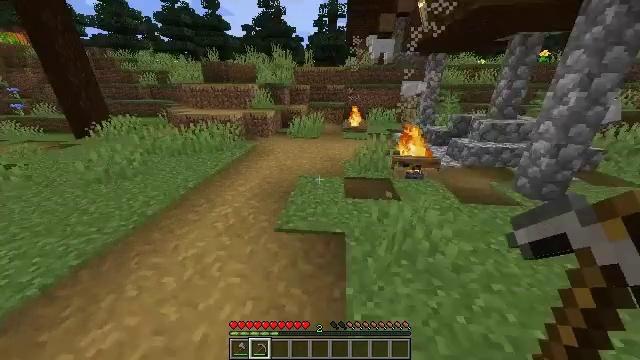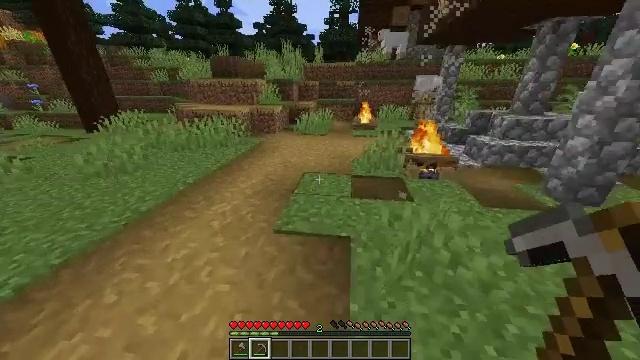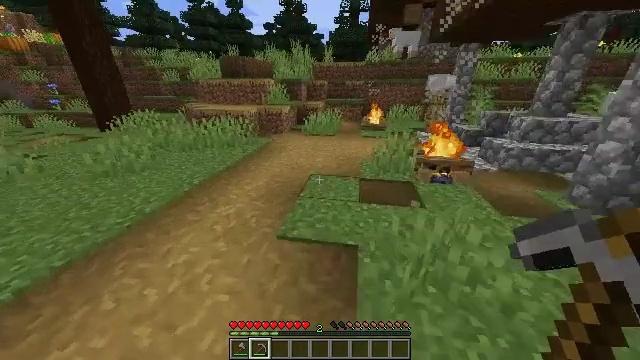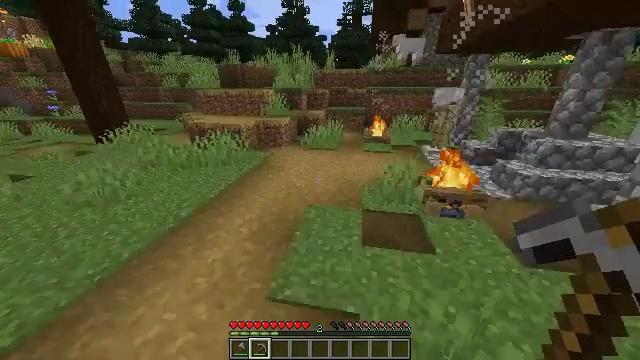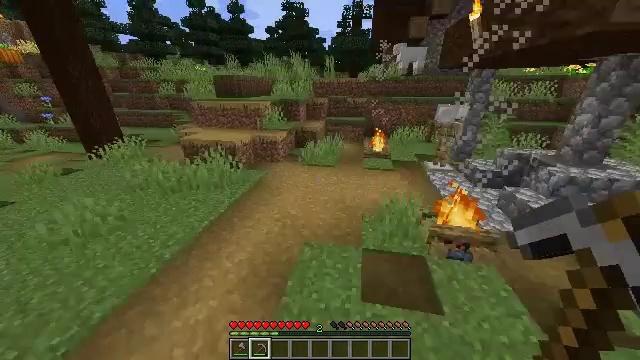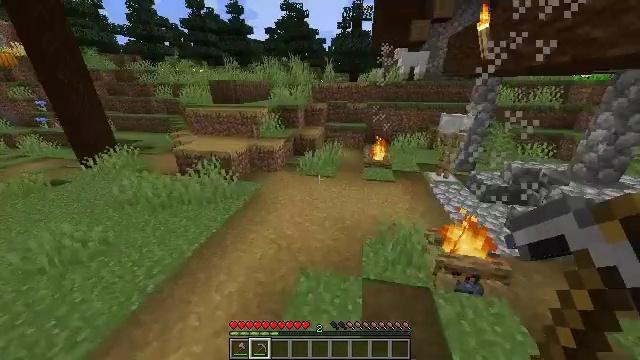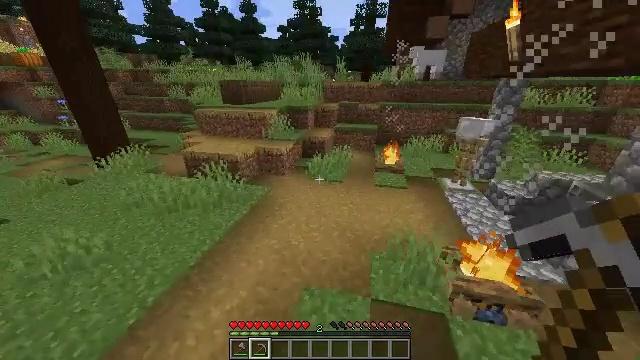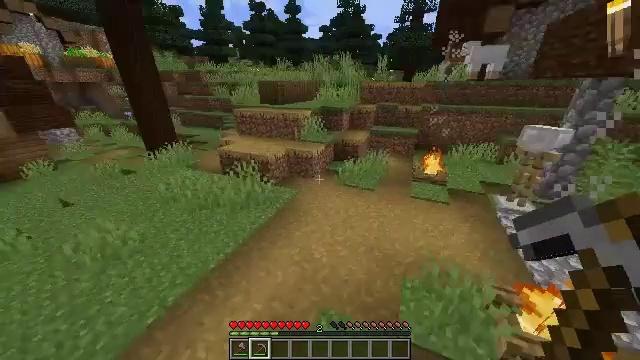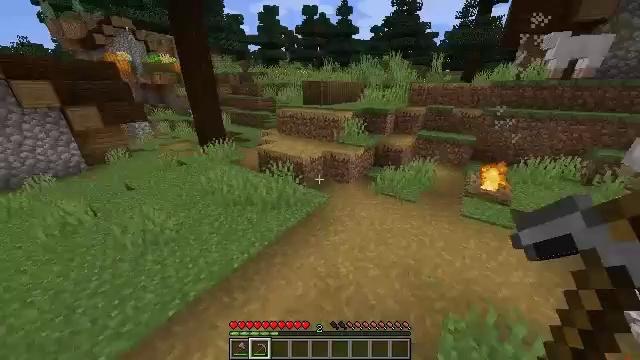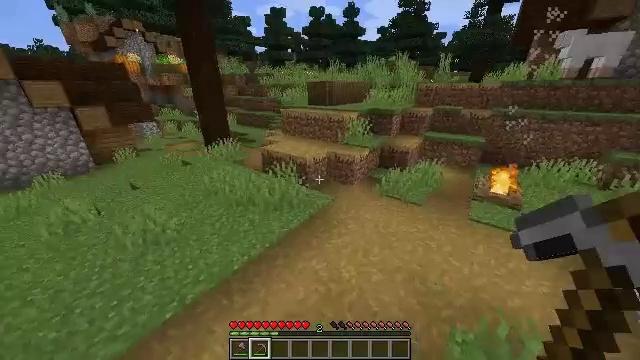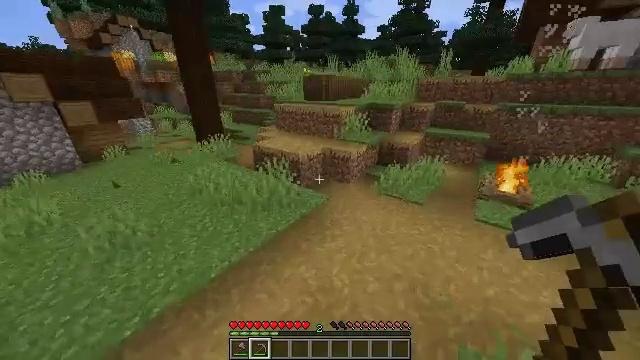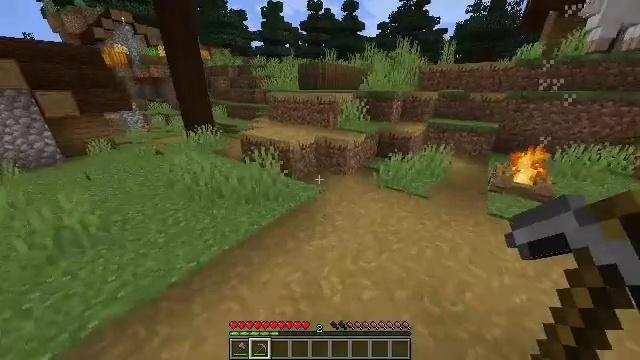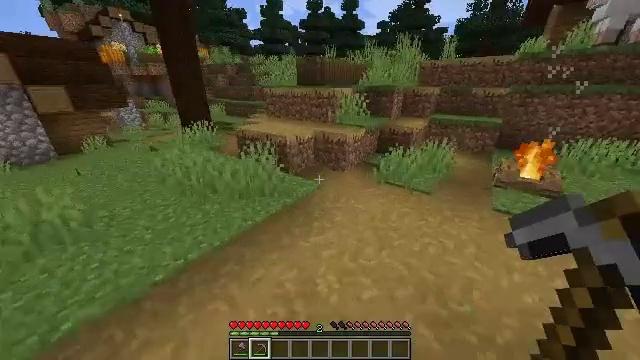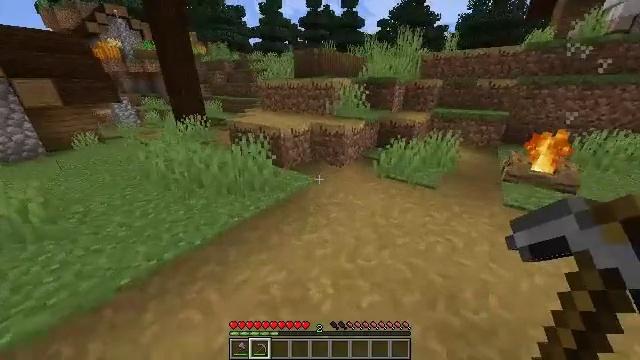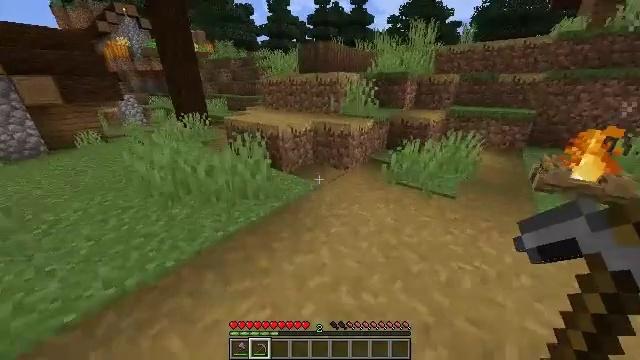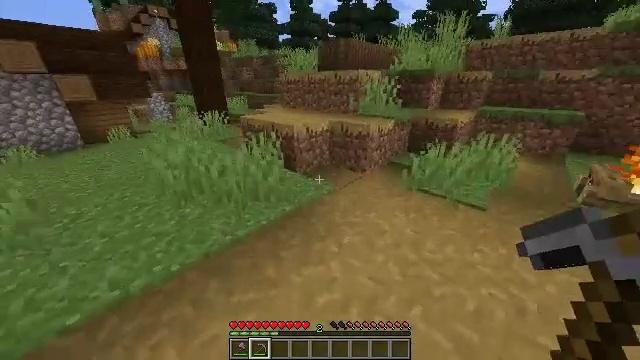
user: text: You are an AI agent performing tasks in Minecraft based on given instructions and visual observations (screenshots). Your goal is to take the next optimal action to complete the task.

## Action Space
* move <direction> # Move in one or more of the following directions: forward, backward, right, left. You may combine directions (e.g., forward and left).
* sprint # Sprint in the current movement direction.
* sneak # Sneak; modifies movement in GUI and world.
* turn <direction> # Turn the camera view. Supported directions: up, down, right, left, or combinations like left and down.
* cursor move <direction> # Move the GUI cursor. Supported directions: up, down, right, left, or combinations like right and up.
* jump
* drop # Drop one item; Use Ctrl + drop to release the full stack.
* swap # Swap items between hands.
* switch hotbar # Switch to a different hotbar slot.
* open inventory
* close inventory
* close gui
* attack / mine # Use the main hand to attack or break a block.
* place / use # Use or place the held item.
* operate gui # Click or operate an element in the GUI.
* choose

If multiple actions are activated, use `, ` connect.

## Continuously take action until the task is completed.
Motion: motion action
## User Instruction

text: Collect fern using your hands.
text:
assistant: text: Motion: move forward, sprint, turn left
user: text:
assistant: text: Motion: move forward, sprint, turn left, jump
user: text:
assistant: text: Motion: move forward, sprint, jump
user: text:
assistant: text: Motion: move forward, sprint, jump
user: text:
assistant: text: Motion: move forward, sprint, jump
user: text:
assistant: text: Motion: move forward, sprint, turn left, jump
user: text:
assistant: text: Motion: move forward, sprint, turn left
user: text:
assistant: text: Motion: move forward, sprint, turn left
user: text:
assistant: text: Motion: move forward, sprint, turn left
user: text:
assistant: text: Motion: move forward, sprint
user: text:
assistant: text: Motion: move forward, sprint
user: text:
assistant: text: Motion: move forward, sprint
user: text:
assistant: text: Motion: move forward, sprint
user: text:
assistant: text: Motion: move forward, sprint, turn left
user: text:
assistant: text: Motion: move forward, sprint, turn left
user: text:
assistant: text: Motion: move forward, sprint, turn left
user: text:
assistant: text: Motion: move forward, sprint, turn left
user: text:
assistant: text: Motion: move forward, sprint, turn left
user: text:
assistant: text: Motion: move forward, sprint, turn left
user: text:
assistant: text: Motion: move forward, sprint
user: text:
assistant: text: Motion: move forward, sprint
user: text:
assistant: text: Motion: move forward, sprint, jump
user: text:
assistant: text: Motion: move forward, sprint, turn left, jump
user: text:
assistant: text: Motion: move forward, sprint, jump
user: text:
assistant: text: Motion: move forward, sprint, jump
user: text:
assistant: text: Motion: move forward, sprint, jump
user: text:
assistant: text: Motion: move forward, sprint, jump
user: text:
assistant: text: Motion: move forward, sprint
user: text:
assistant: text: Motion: move forward, sprint
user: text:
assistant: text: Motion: move forward, sprint